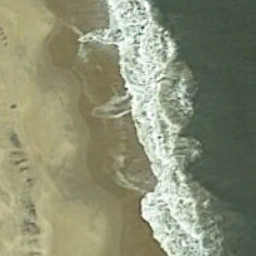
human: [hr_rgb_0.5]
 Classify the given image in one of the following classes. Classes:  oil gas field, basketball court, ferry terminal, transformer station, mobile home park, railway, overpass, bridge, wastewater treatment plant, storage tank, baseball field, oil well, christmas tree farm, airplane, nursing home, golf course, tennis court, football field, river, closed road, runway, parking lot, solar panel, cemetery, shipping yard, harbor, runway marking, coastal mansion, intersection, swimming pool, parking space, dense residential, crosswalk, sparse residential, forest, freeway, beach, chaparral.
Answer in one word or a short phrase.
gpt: beach